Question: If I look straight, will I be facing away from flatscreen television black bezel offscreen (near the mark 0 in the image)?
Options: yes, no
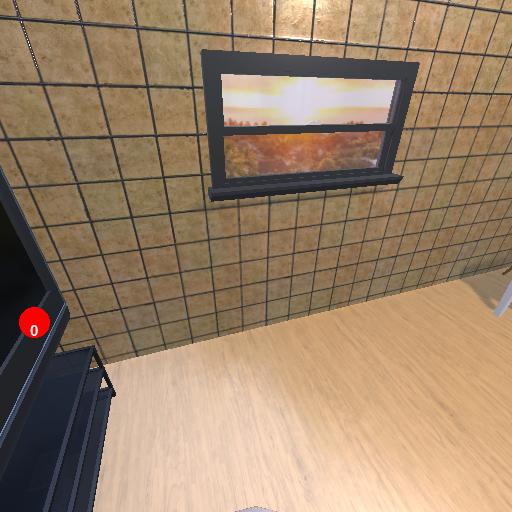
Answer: yes